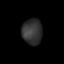
Tissue: lung
Cell type: Epithelial cells
Senescence score: 0.2293
Nuclear area (px): 506
Mean DAPI intensity: 50.65